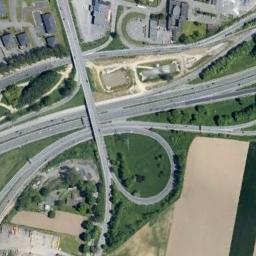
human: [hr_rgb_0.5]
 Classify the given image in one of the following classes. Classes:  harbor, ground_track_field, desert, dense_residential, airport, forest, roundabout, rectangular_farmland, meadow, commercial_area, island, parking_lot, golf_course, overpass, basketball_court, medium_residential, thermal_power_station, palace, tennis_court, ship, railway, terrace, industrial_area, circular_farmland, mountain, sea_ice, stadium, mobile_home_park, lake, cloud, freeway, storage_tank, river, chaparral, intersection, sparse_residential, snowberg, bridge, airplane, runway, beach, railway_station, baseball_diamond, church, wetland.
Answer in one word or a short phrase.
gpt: overpass